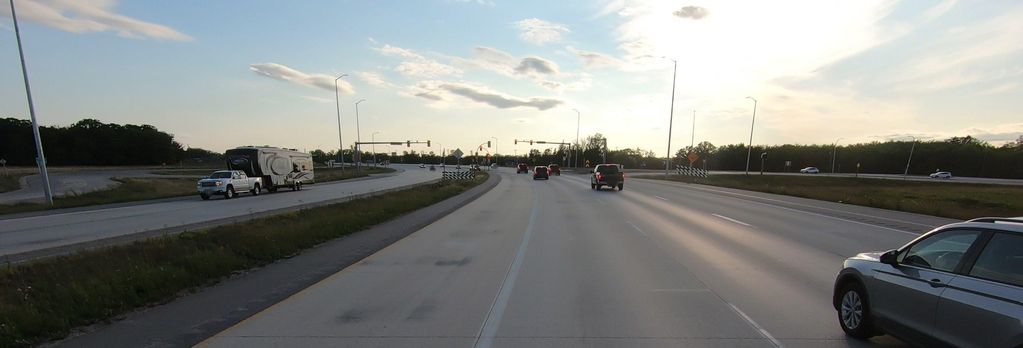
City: winnipeg